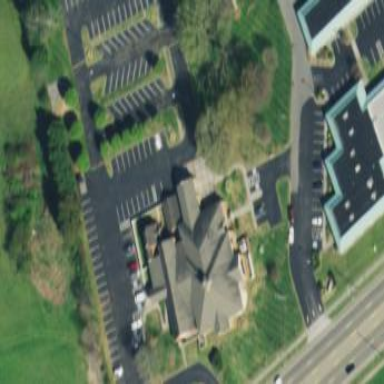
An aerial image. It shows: Building that is place of worship.